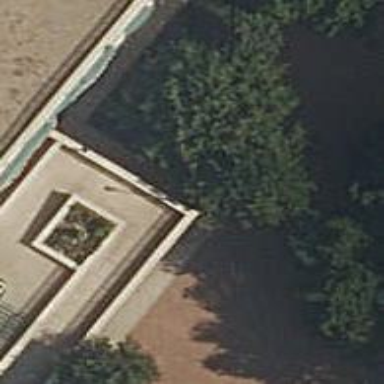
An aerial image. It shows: Set of steps with paving stones. There is also ramp available.